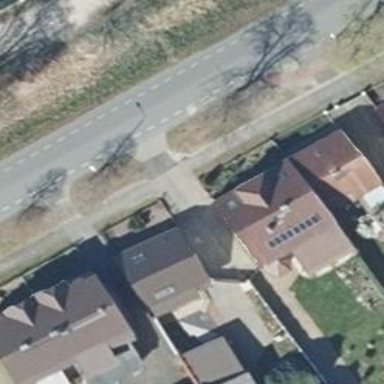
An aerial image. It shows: Simple and straightforward house.